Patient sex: M
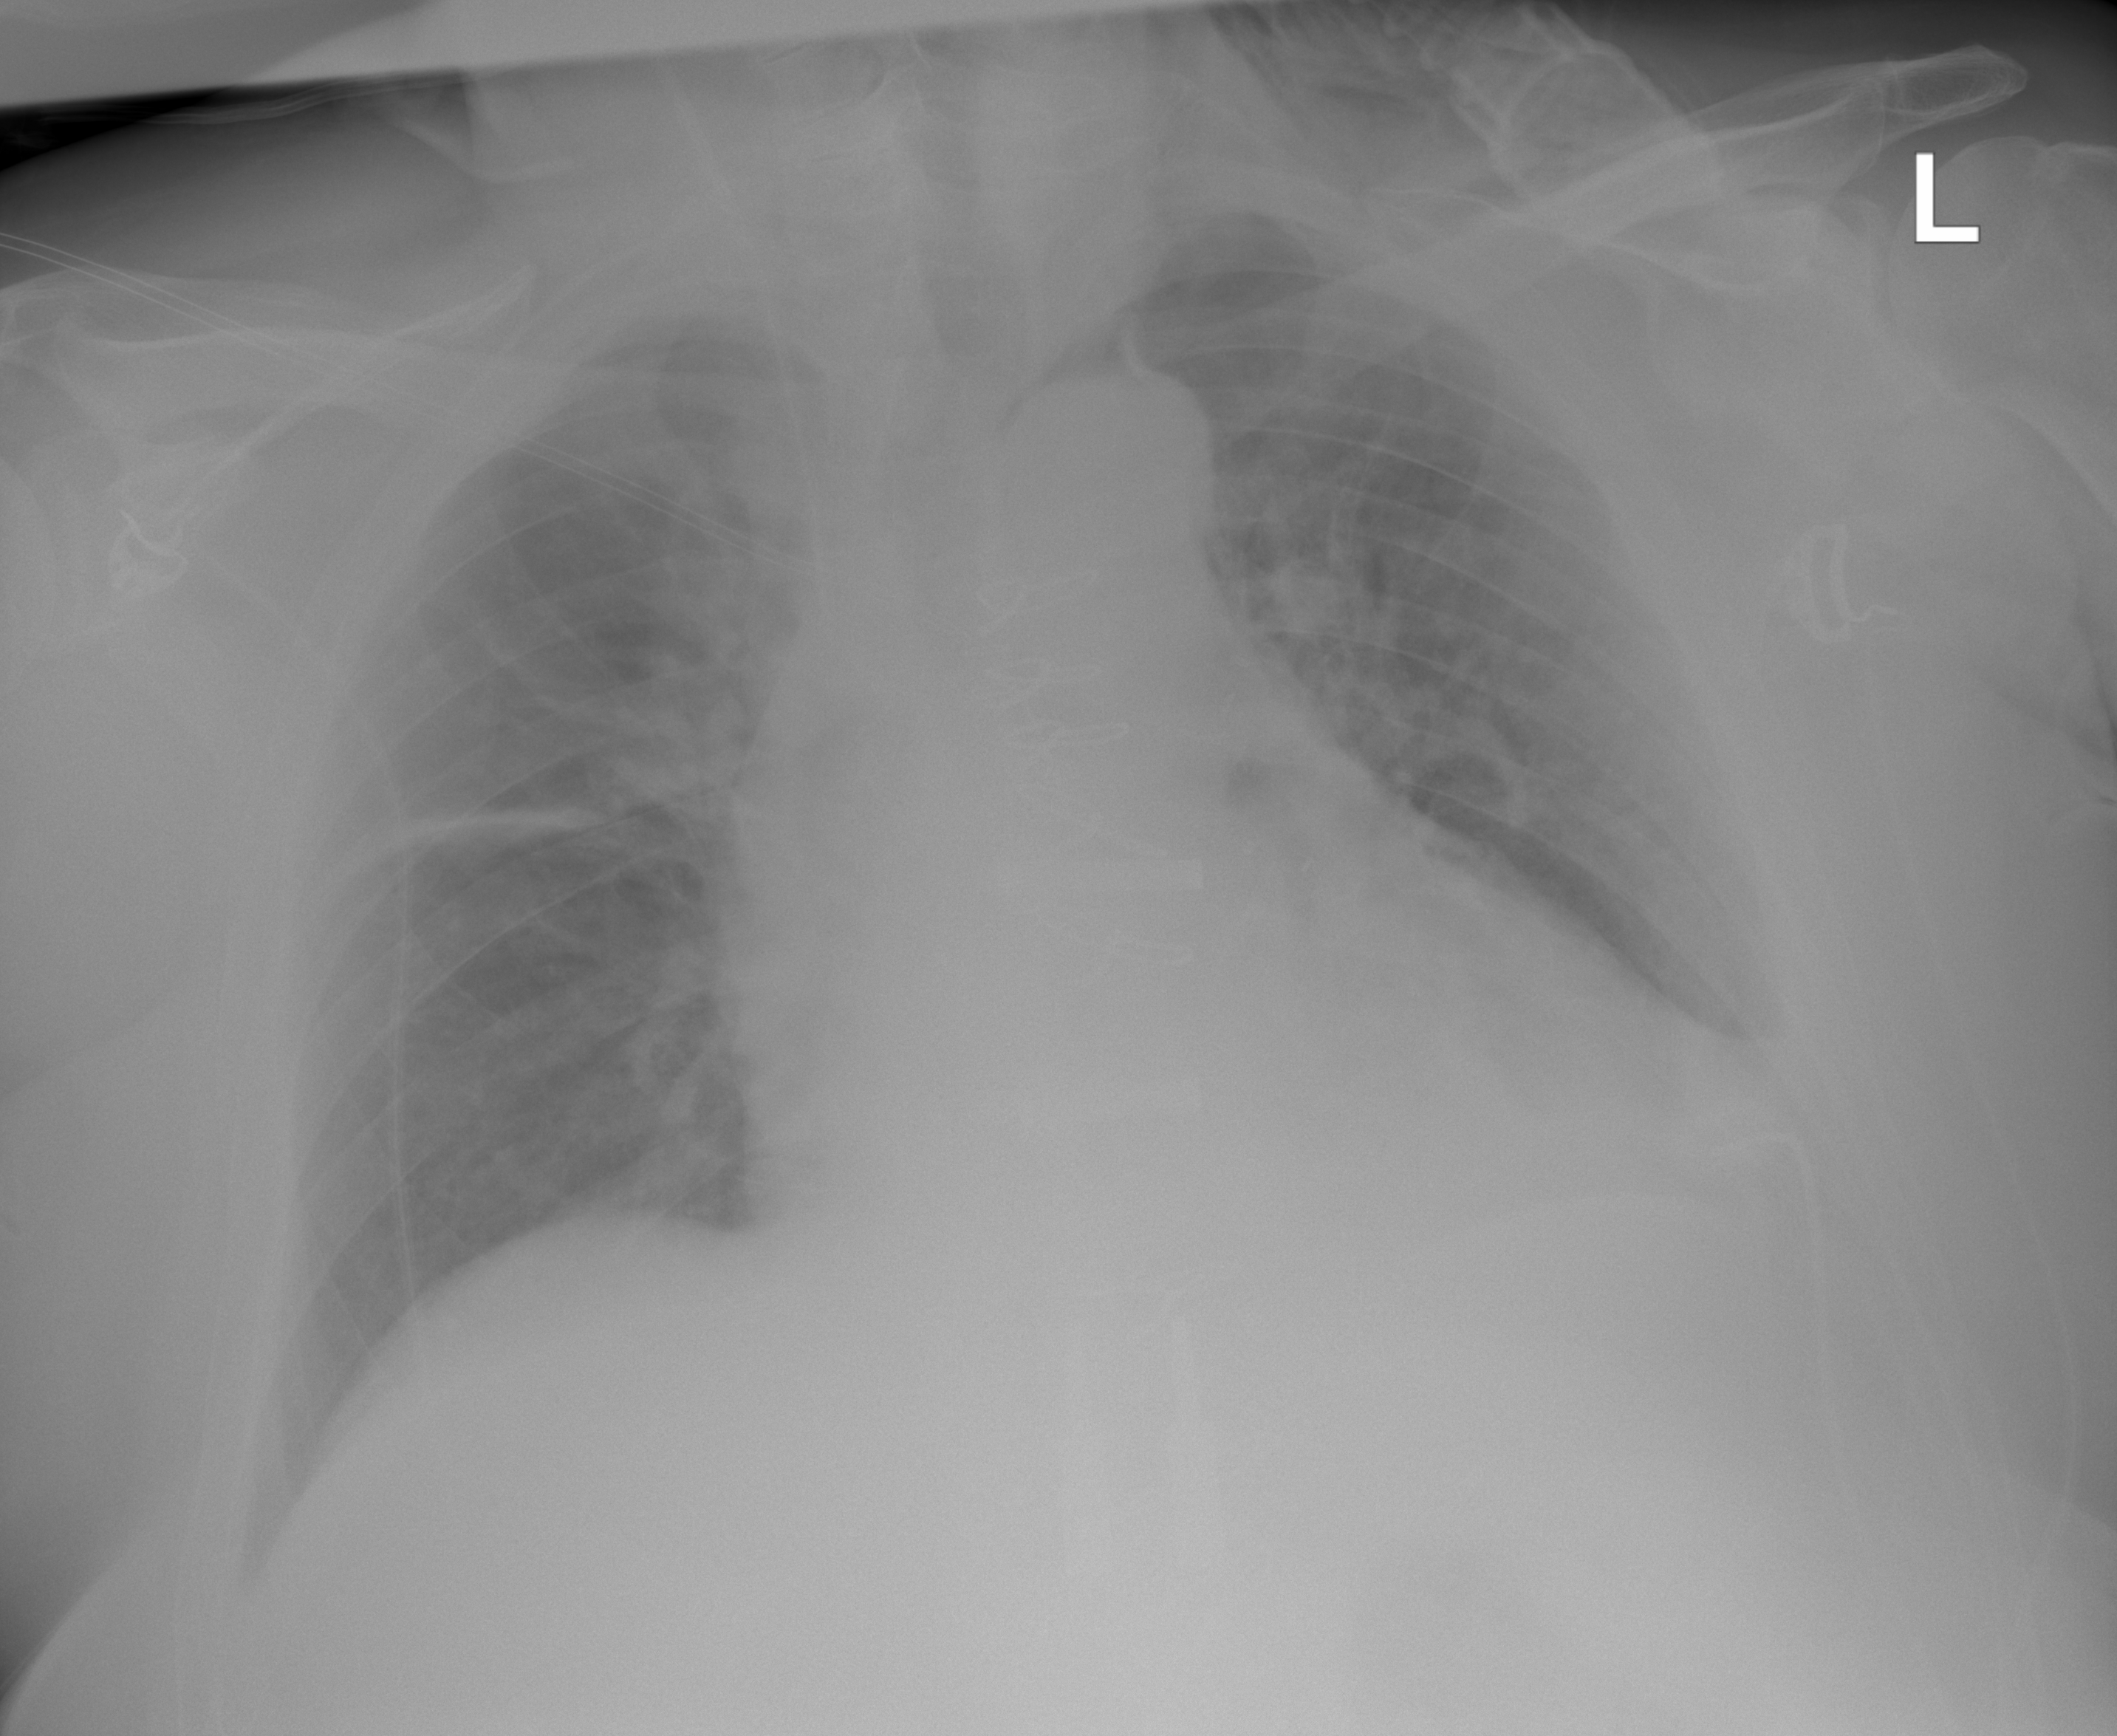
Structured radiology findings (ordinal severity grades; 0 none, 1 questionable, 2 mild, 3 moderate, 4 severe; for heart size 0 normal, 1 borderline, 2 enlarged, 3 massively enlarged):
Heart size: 2
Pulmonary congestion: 2
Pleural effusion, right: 0
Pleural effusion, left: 2
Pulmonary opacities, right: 0
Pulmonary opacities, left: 0
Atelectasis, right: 2
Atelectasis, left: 0